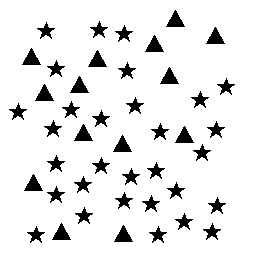
Squares: 0
Triangles: 14
Stars: 30
Total shapes: 44